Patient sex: M
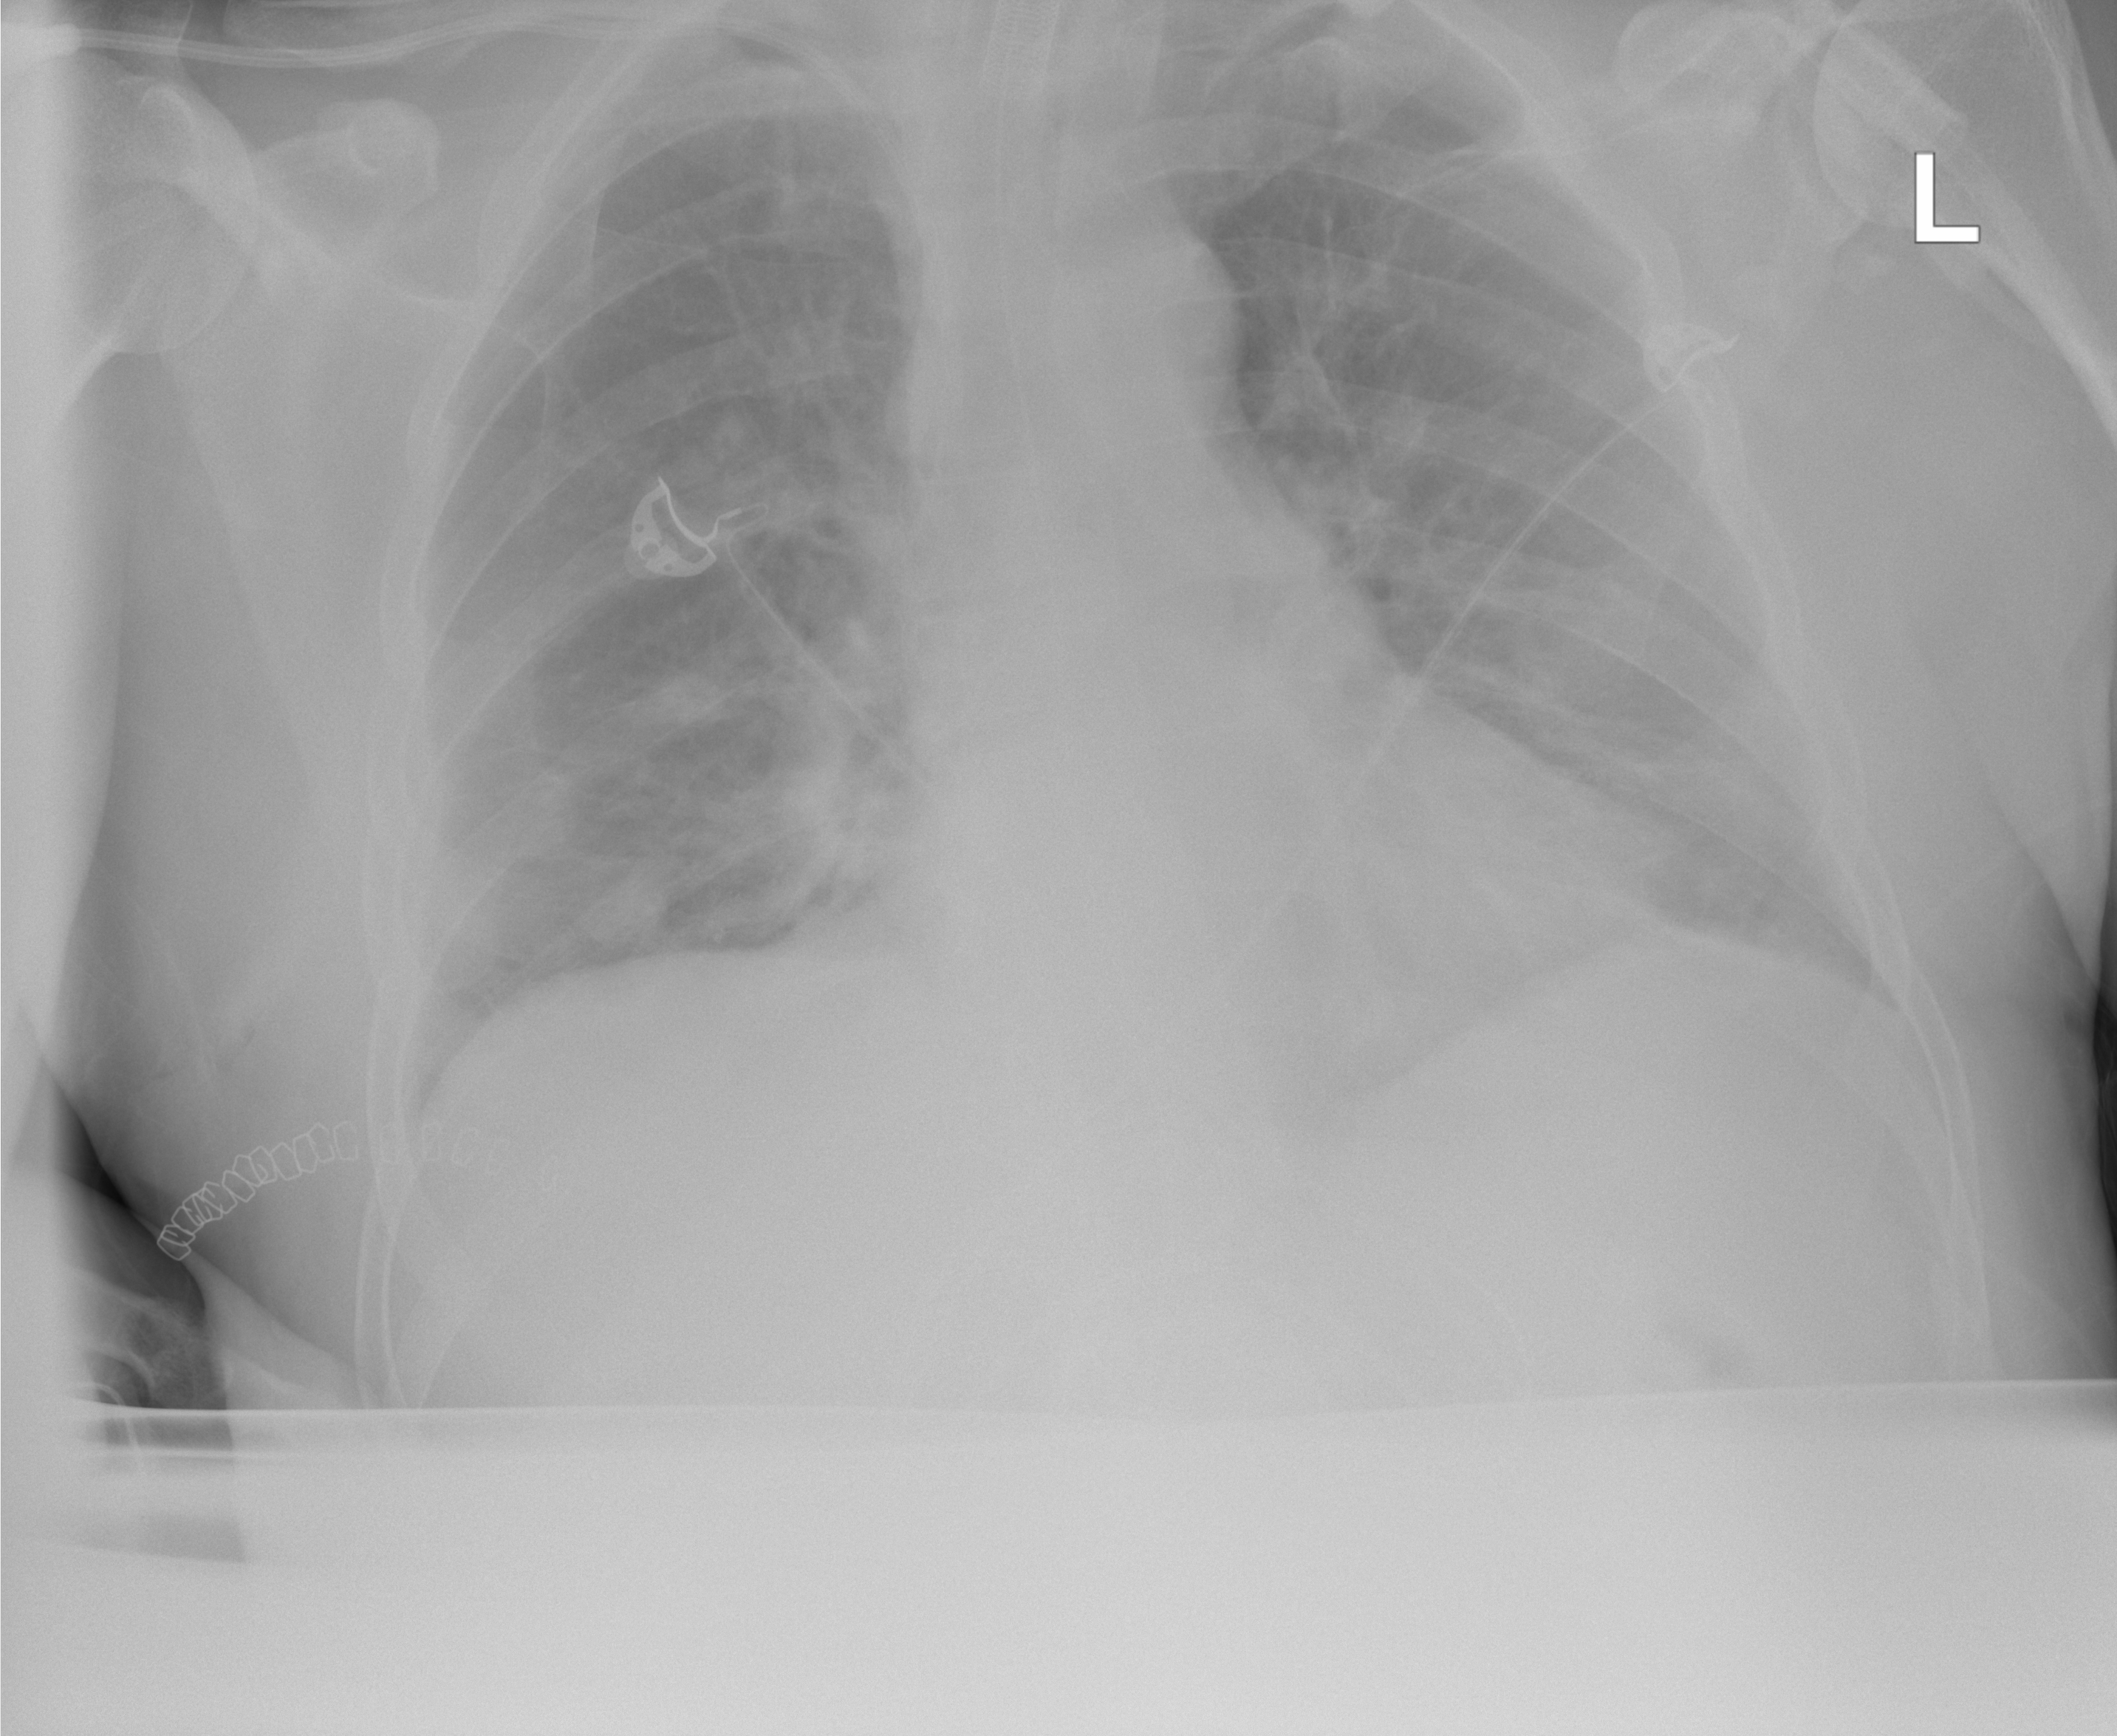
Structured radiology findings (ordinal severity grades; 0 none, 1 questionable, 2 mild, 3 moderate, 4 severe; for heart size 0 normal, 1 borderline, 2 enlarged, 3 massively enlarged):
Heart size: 0
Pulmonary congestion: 2
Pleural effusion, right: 1
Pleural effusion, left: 0
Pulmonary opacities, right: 1
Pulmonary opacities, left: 1
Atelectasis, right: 2
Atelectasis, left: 2